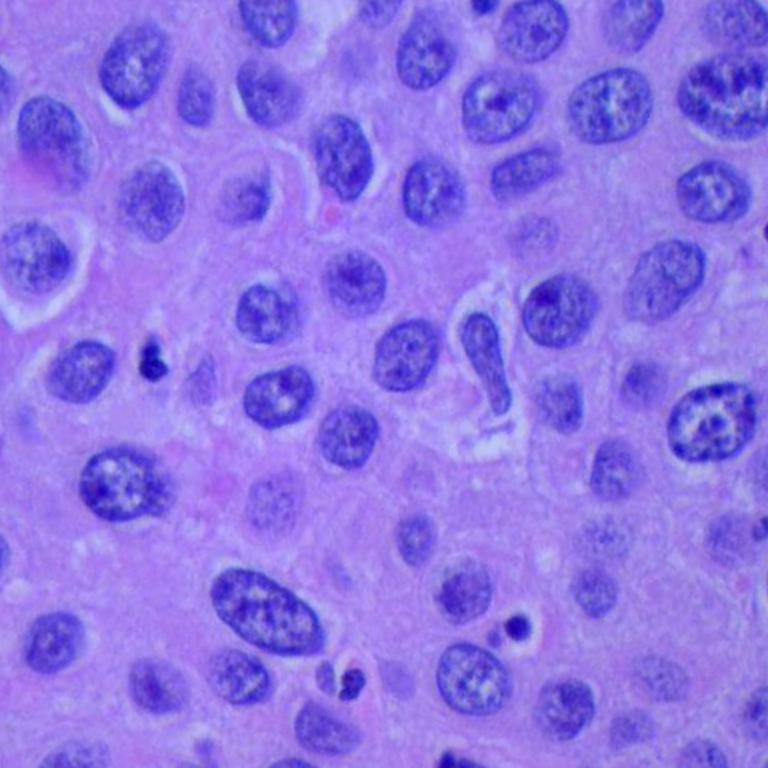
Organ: lung
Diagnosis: squamous carcinomas